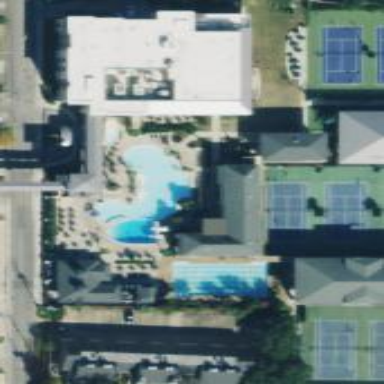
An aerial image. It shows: Sports centre dedicated to swimming activities.